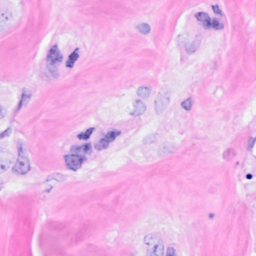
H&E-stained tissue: Breast